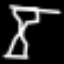
Label: hourglass